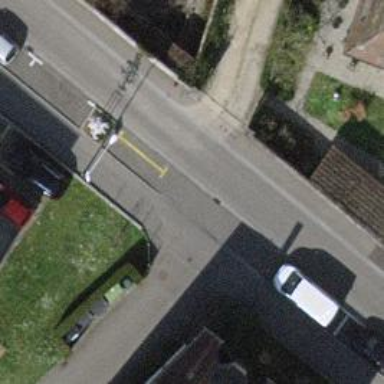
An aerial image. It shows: Alley road with sidewalk.